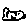
Label: fish